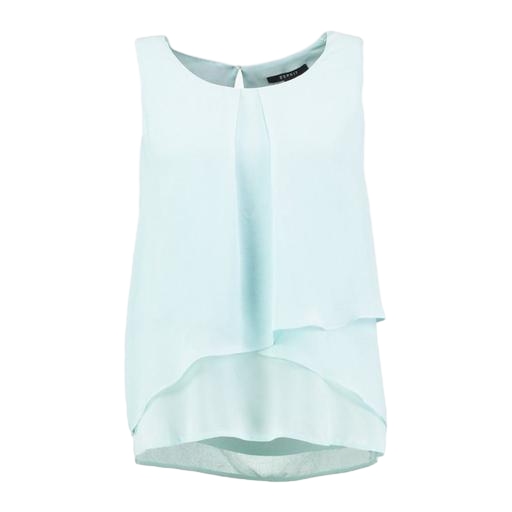
blue sleeveless layered hi-lo top, blue sleeveless top asymmetrical overlay, blue petite blush double layer top, white background